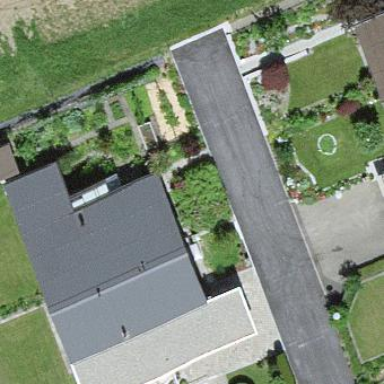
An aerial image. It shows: Residential building.